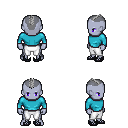
a pixel art fantasy rpg character, male body template, dark elf, purple skin, teal long-sleeve shirt, white pants, gray short mohawk hairstyle, ghillies, four views (front, back, left, right), 2x2 character sprite sheet, small pixel art, hard edges, no anti-aliasing